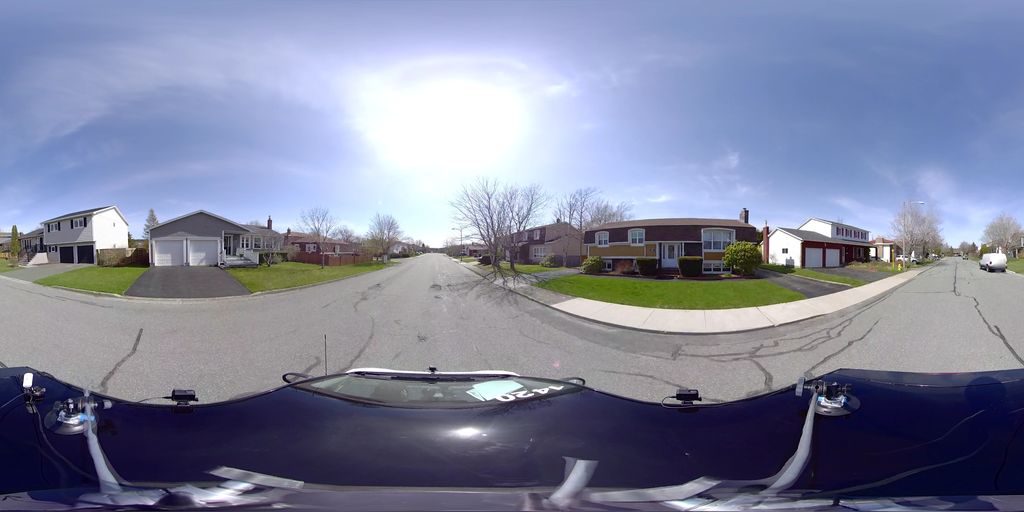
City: st_johns